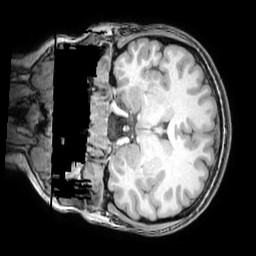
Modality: T1w
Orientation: coronal
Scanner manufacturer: philips
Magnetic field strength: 3 T
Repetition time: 0.008171 s
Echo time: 0.003748 s